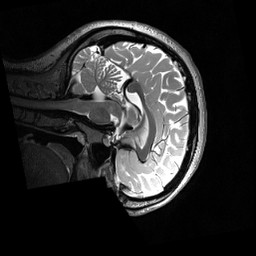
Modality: T2w
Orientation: sagittal
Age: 23
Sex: female
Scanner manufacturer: siemens
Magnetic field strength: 3 T
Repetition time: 3.2 s
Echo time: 0.566 s